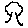
Label: tree